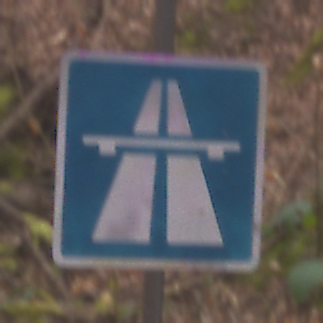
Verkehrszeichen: Autobahn
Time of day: Midday
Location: Outdoor (Nature)
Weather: Overcast
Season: Autumn
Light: Natural